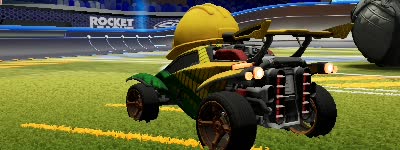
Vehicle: octane